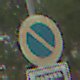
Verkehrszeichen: EingeschraenktesHalteverbot
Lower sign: HinweisDurchSinnbild13
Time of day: MorningAfternoon
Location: Outdoor (Suburban)
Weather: PartlyCloudy
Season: NotSpecified
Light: Natural